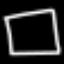
Label: square